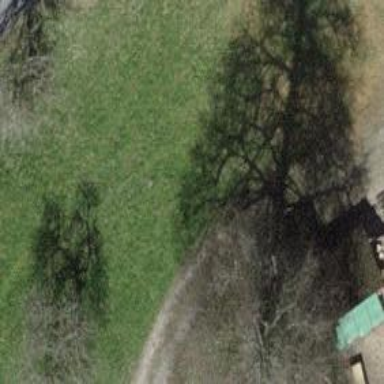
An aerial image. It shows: Beautiful tree in nature.